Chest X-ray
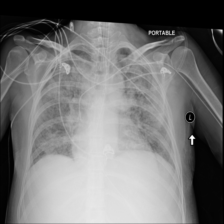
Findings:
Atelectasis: negative
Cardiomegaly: negative
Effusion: negative
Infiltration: positive
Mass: negative
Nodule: negative
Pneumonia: negative
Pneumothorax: negative
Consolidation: negative
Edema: negative
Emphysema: negative
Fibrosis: negative
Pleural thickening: negative
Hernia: negative